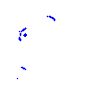
Particle: proton